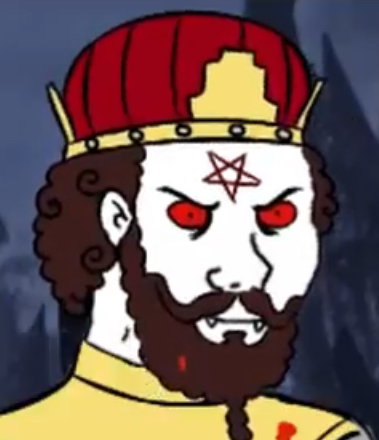
Label: 5_Wojak_with_Background